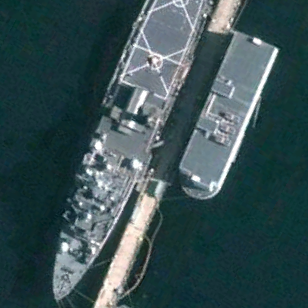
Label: combat